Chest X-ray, PA view. Patient: 59 years old, sex F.
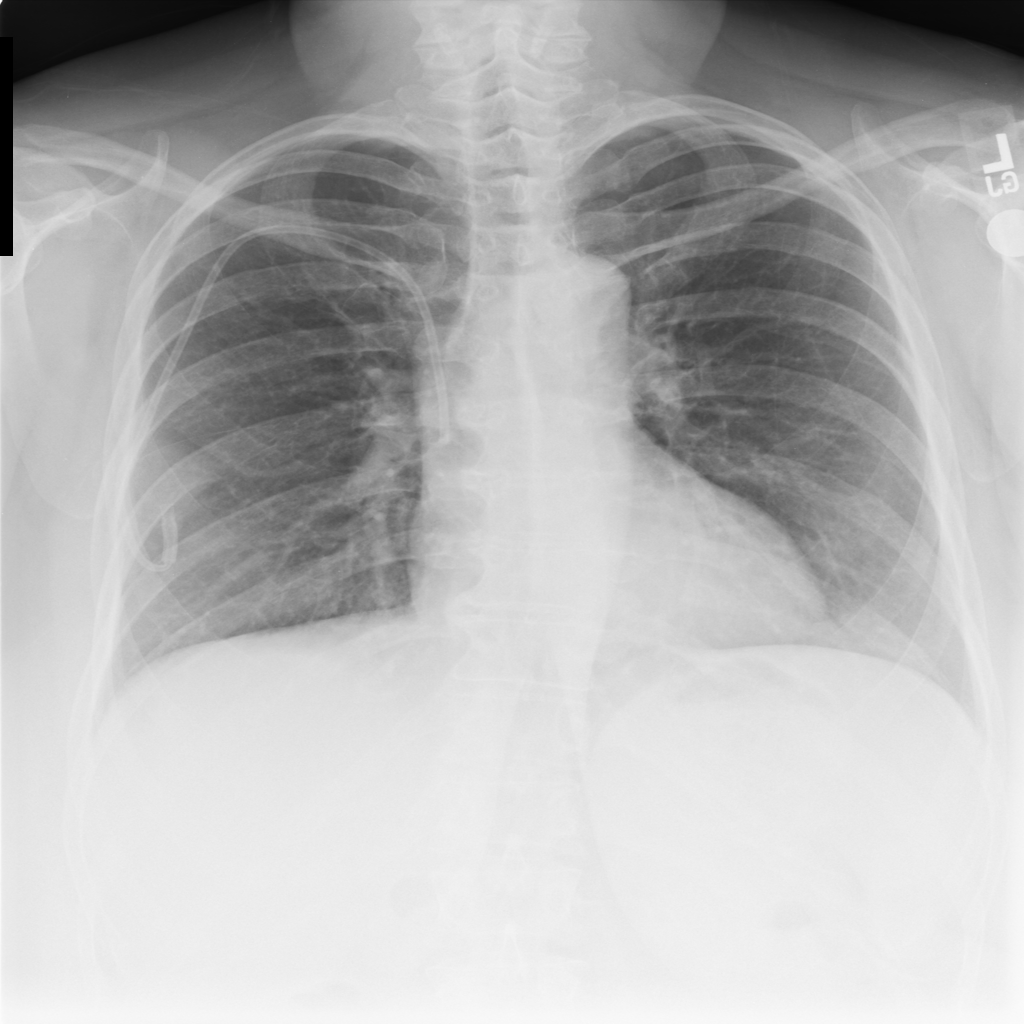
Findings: No Finding